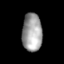
Tissue: skin
Cell type: Epithelial cells
Senescence score: 0.8999
Nuclear area (px): 744
Mean DAPI intensity: 158.628